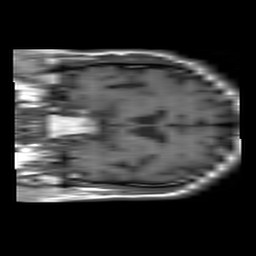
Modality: T1w
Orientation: coronal
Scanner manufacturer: philips
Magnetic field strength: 1.5 T
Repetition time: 0.6502 s
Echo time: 0.015 s